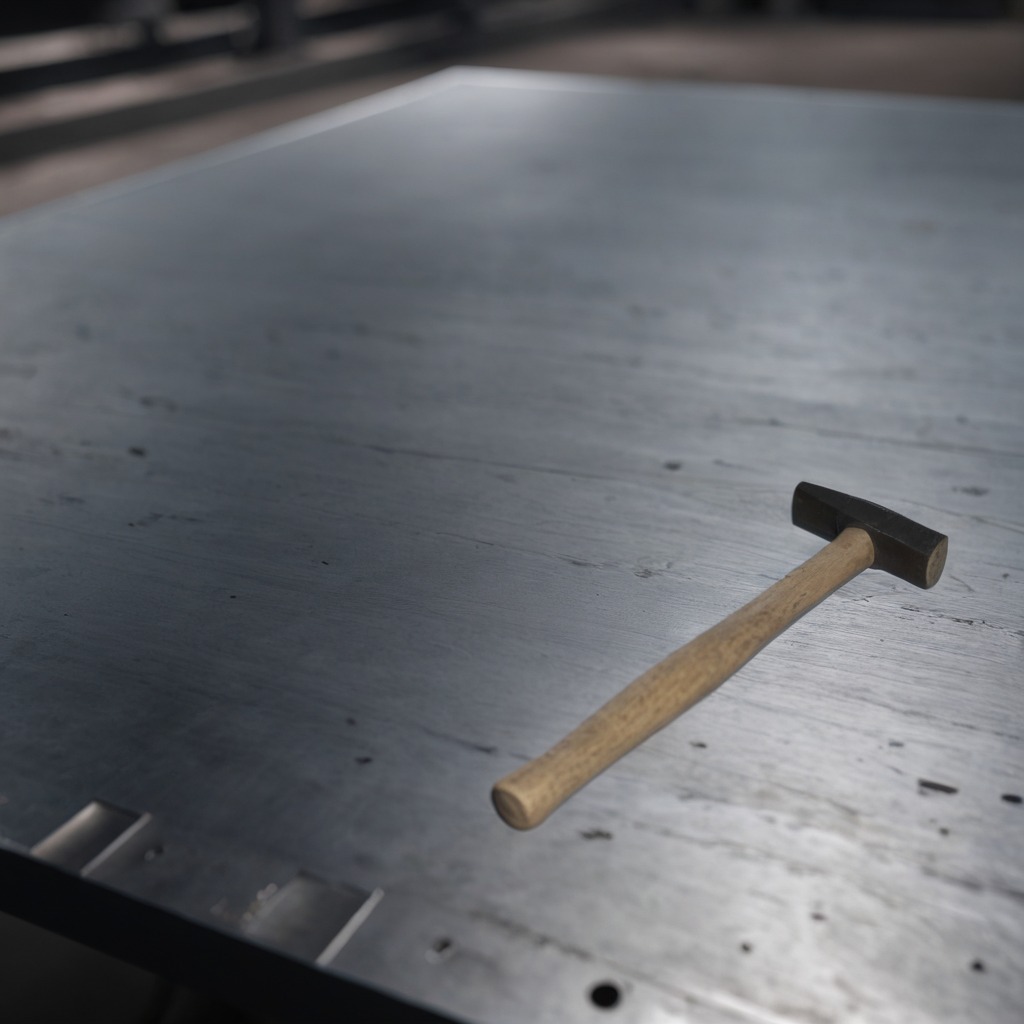
A hammer is lying on a cold steel table in a mining workshop.